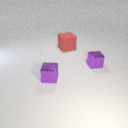
large red rubber cube behind small purple metal cube